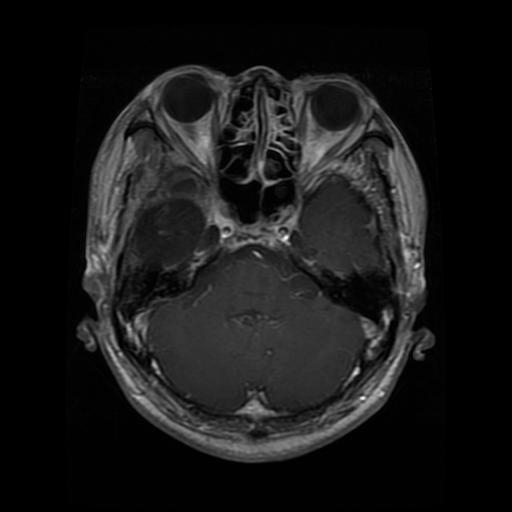
Label: glioma